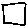
Label: square